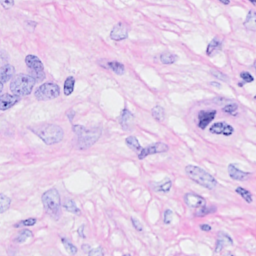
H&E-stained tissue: Breast